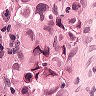
Metastatic tissue present: yes